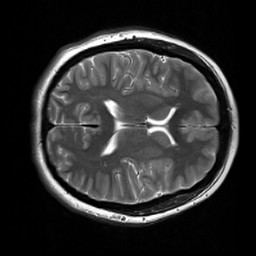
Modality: T2w
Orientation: axial
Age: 26
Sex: female
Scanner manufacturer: siemens
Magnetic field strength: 3 T
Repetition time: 7 s
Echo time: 0.09 s